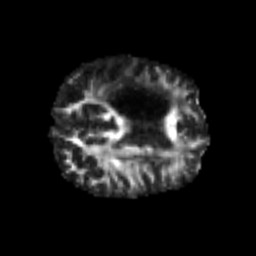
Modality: FA
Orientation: axial
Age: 45
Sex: male
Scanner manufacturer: siemens
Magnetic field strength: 3 T
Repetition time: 4.999 s
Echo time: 0.07946 s